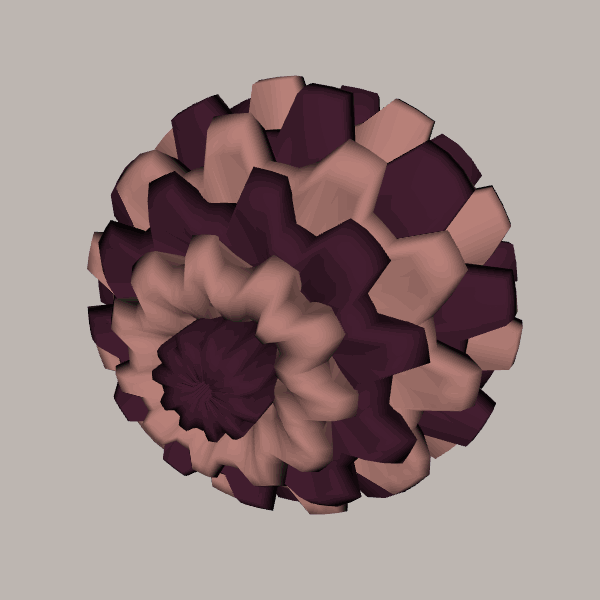
Background: light